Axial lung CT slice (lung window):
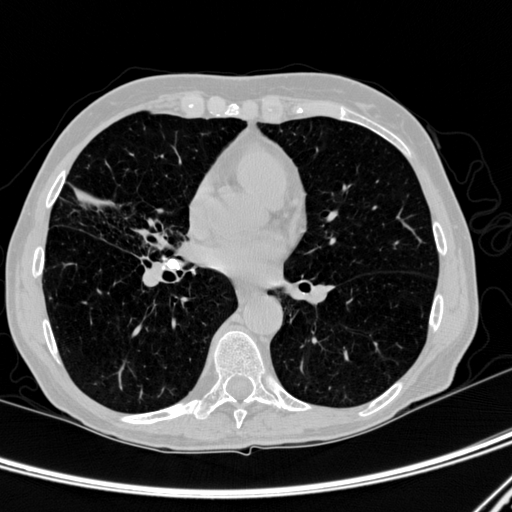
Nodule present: no